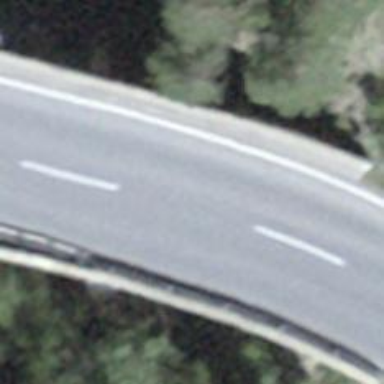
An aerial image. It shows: Primary highway bridge with asphalt surface.